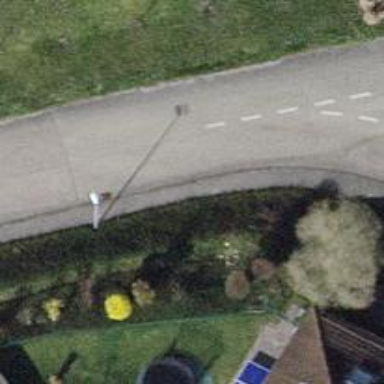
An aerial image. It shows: Asphalt sidewalk along the footway.